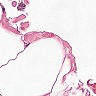
Metastatic tissue present: no